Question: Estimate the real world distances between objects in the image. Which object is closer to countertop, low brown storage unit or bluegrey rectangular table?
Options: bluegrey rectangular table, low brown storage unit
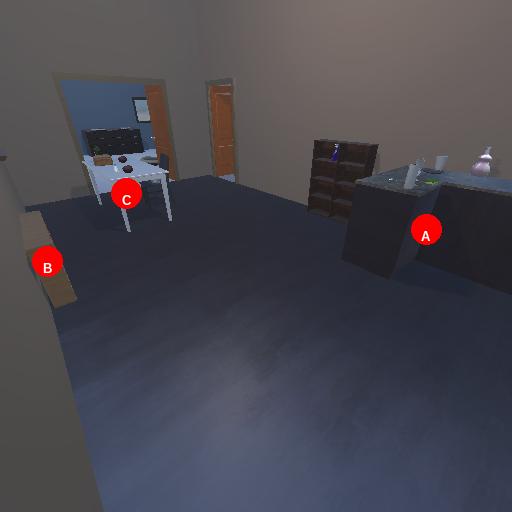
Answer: bluegrey rectangular table